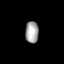
Tissue: prostate
Cell type: T cells
Senescence score: 0.3464
Nuclear area (px): 285
Mean DAPI intensity: 163.621